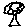
Label: tree